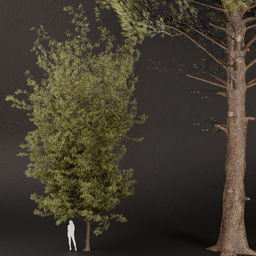
Label: nature